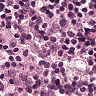
Metastatic tissue present: no